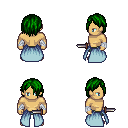
a pixel art fantasy rpg character, male body template, human, tanned skin, overskirt, teal pants, green bangs hairstyle, white cloth bandages, dagger, four views (front, back, left, right), 2x2 character sprite sheet, small pixel art, hard edges, no anti-aliasing